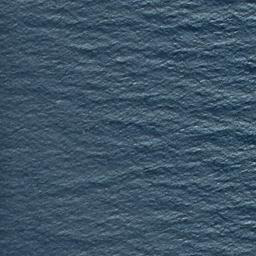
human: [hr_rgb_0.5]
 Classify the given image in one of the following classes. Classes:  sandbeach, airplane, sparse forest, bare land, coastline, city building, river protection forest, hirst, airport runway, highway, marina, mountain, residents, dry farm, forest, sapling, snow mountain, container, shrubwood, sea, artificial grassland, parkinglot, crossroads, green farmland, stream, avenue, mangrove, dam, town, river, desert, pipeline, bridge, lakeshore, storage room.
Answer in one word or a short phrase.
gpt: sea